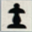
Piece: bP